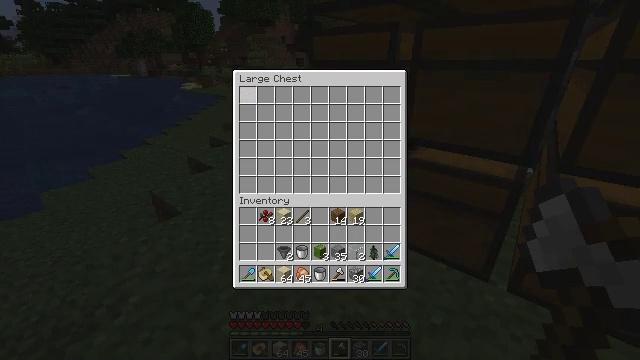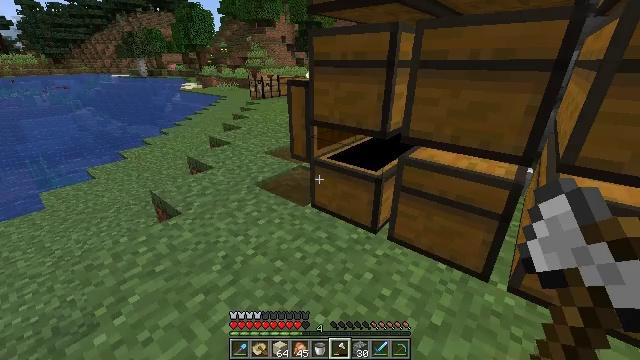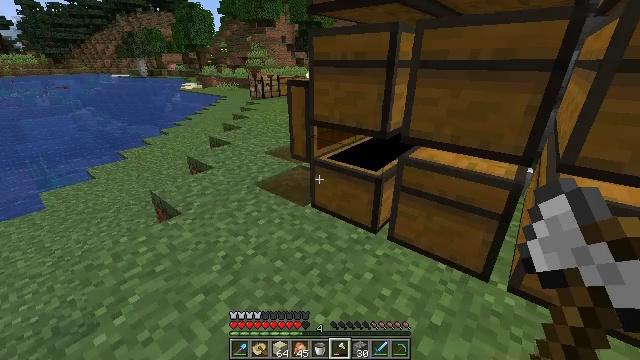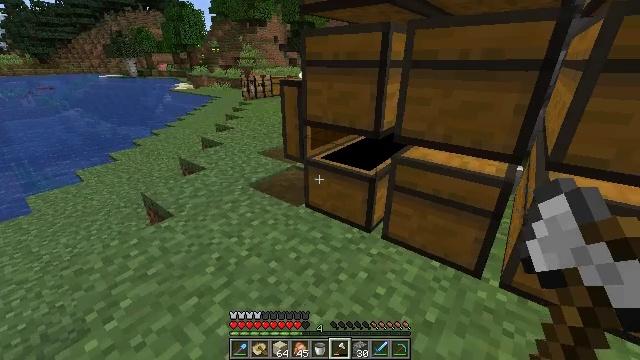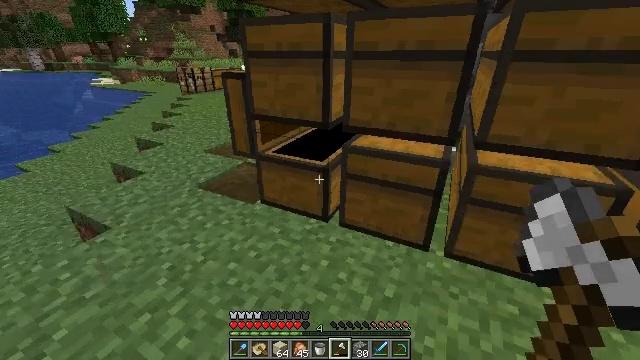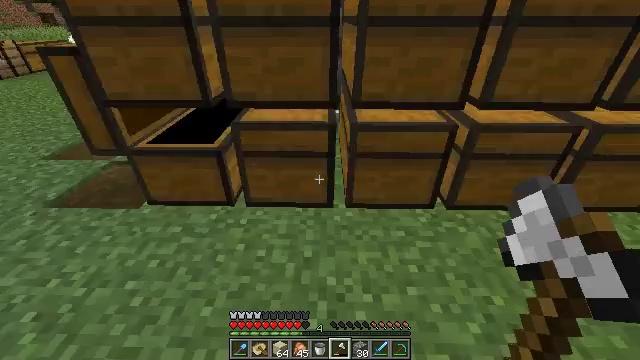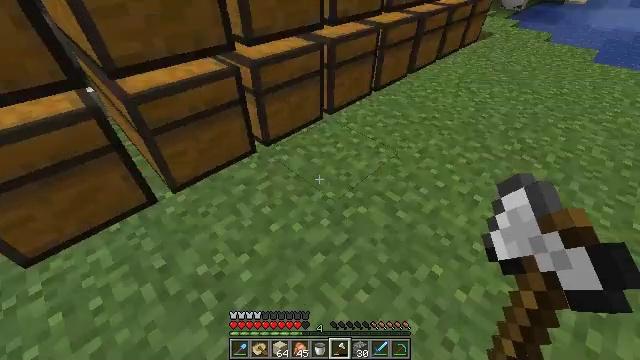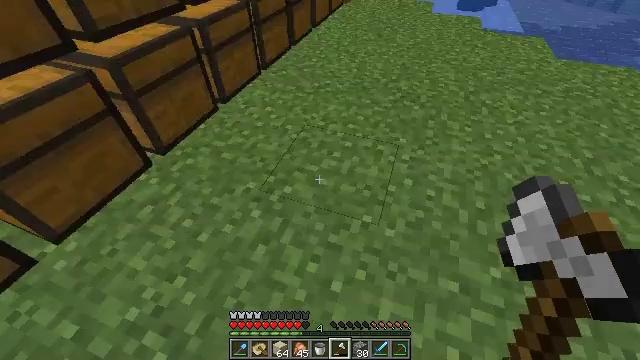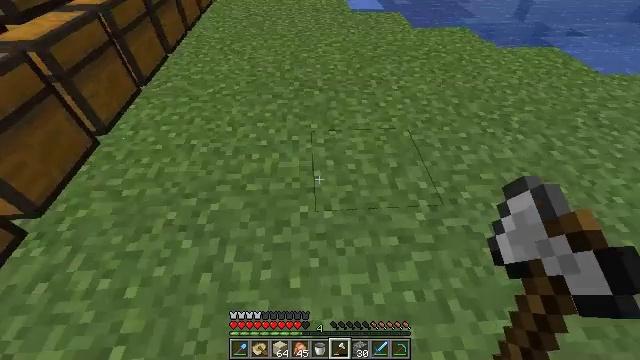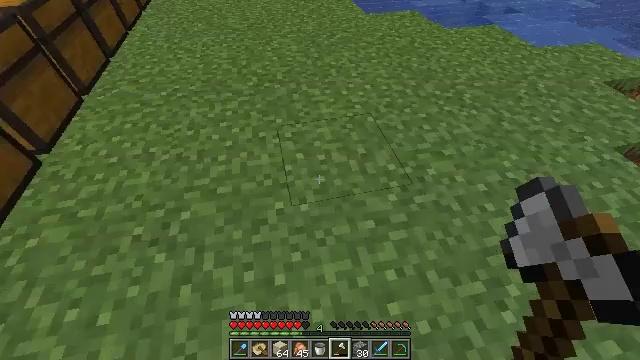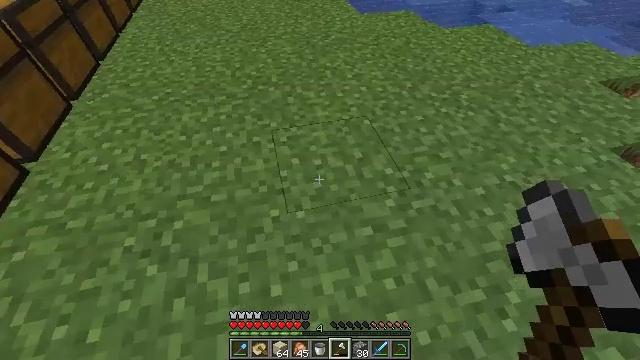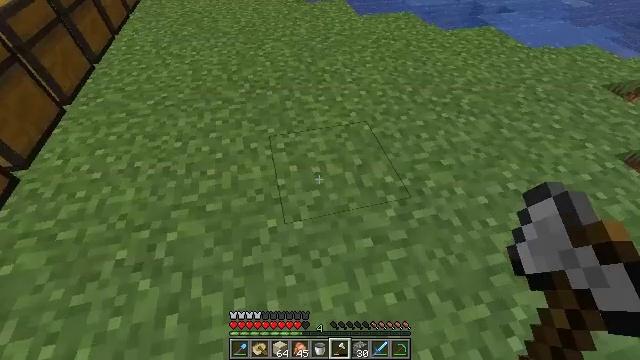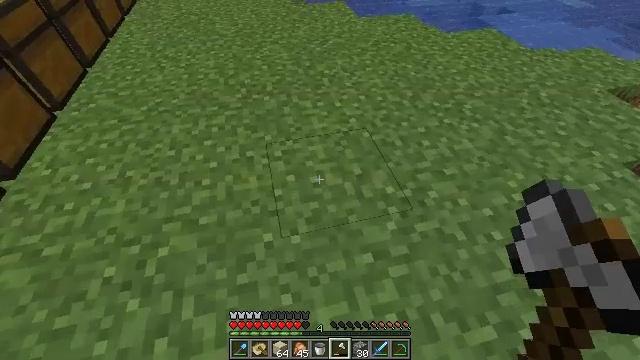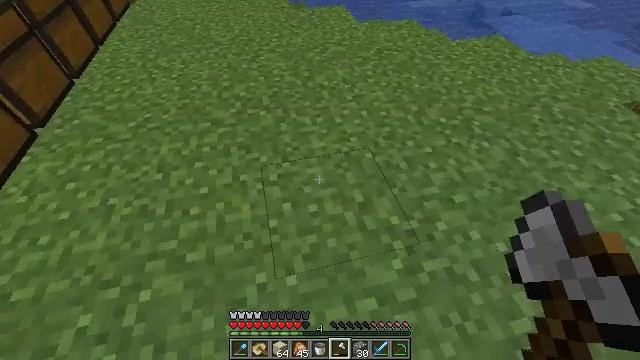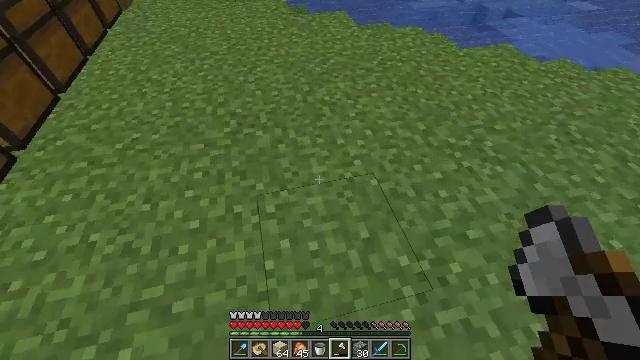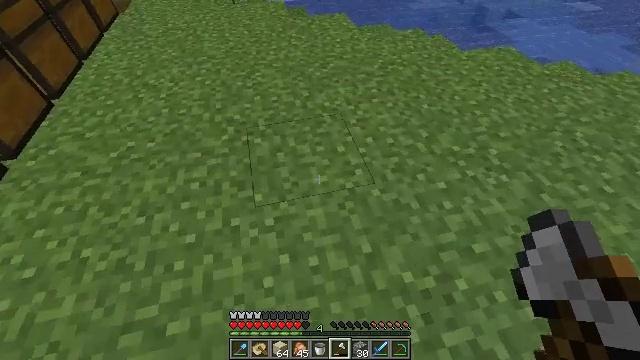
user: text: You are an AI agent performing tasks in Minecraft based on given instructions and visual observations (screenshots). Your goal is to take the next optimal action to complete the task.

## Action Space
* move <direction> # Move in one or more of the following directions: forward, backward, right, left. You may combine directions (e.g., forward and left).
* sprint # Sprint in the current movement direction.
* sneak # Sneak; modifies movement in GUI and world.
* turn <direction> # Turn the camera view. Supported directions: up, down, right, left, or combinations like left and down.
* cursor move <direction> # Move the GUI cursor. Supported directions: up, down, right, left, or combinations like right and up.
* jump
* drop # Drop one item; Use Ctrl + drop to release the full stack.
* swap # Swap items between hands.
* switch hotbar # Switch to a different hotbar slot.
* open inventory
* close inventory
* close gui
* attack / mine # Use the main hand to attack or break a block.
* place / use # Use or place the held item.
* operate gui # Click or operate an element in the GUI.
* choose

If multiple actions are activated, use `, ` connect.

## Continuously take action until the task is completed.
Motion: motion action
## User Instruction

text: Create a spruce sign with the crafting table.
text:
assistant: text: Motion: no_op
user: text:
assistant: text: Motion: close gui
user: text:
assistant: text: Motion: turn right
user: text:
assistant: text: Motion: turn right and down
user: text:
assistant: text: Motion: turn right and down
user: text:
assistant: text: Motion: turn right and down
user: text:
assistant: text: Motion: turn right and down
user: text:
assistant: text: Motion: turn right and down
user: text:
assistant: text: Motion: turn right and down
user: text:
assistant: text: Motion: move forward, turn right
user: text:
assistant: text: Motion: move forward
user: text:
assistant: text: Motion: move forward
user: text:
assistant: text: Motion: move forward
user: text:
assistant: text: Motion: move forward
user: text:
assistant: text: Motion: move forward
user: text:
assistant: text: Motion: move forward and move right, turn left and up
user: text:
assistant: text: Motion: move forward and move right, turn left and up
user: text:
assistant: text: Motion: move forward and move right, turn left and up
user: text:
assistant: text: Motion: move forward and move right, sprint, turn left and up
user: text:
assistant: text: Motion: move forward and move right, sprint, turn left and up
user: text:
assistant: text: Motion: move forward and move right, sprint, turn left and up
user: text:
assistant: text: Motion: move forward, turn up
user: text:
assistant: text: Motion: move forward, turn down
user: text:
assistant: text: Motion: move forward, turn right
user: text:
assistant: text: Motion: move forward, sprint
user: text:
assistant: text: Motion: move forward, sprint
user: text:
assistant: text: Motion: move forward, sprint
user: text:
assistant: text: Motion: move forward, sprint, turn right
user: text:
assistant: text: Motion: move forward, turn left
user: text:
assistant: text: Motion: move forward, turn left